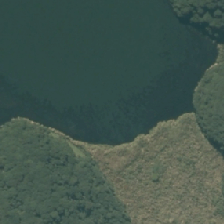
Land cover: lake_pond